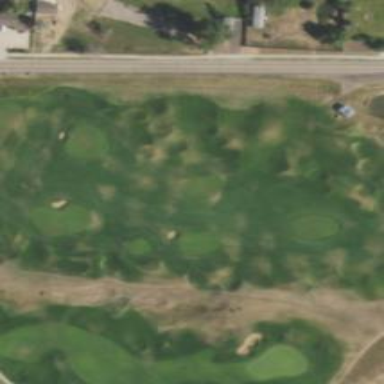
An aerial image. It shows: Golf driving range on grassy leisure land.